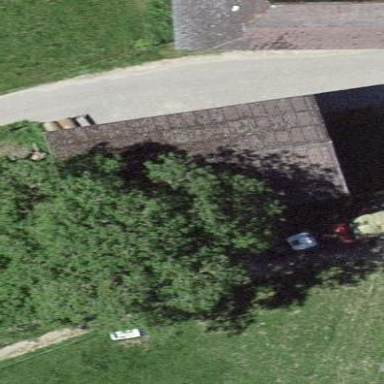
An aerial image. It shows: Shed.